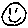
Label: smiley face